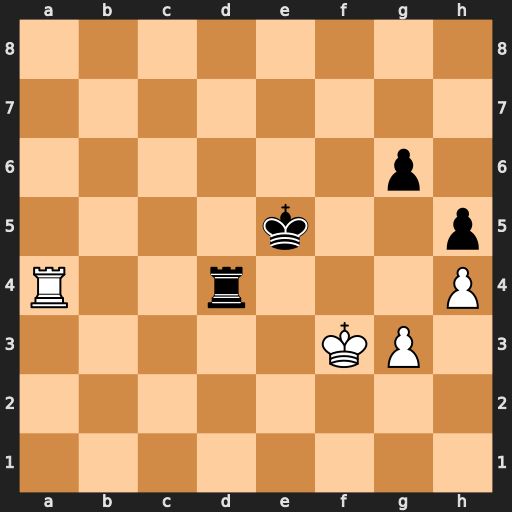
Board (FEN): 8/8/6p1/4k2p/R2r3P/5KP1/8/8
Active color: w
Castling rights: -
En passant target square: -
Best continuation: Rxd4 Kxd4 Kf4 Kd5 Kg5